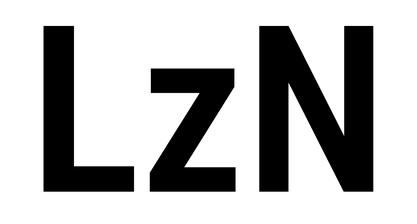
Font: Roboto_Condensed_SemiBold